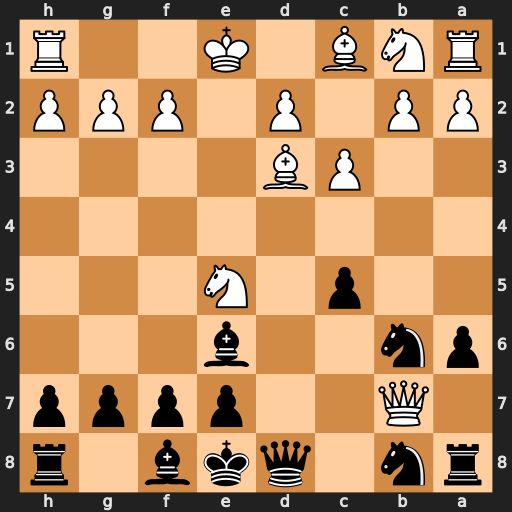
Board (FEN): rn1qkb1r/1Q2pppp/pn2b3/2p1N3/8/2PB4/PP1P1PPP/RNB1K2R
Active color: b
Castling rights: KQkq
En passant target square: -
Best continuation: Bd5 Qxb6 Qxb6